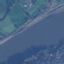
Label: River